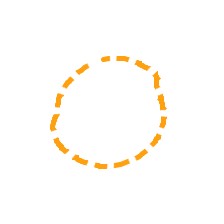
Shape: circle